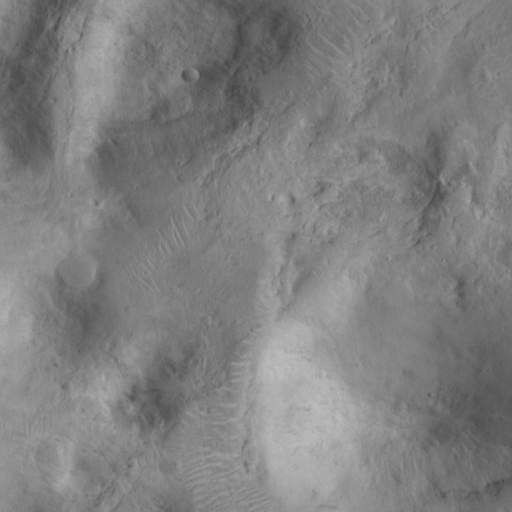
Objects detected: cone, cone, cone, cone, cone, cone